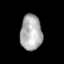
Tissue: prostate
Cell type: T cells
Senescence score: 0.6869
Nuclear area (px): 752
Mean DAPI intensity: 174.682